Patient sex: F
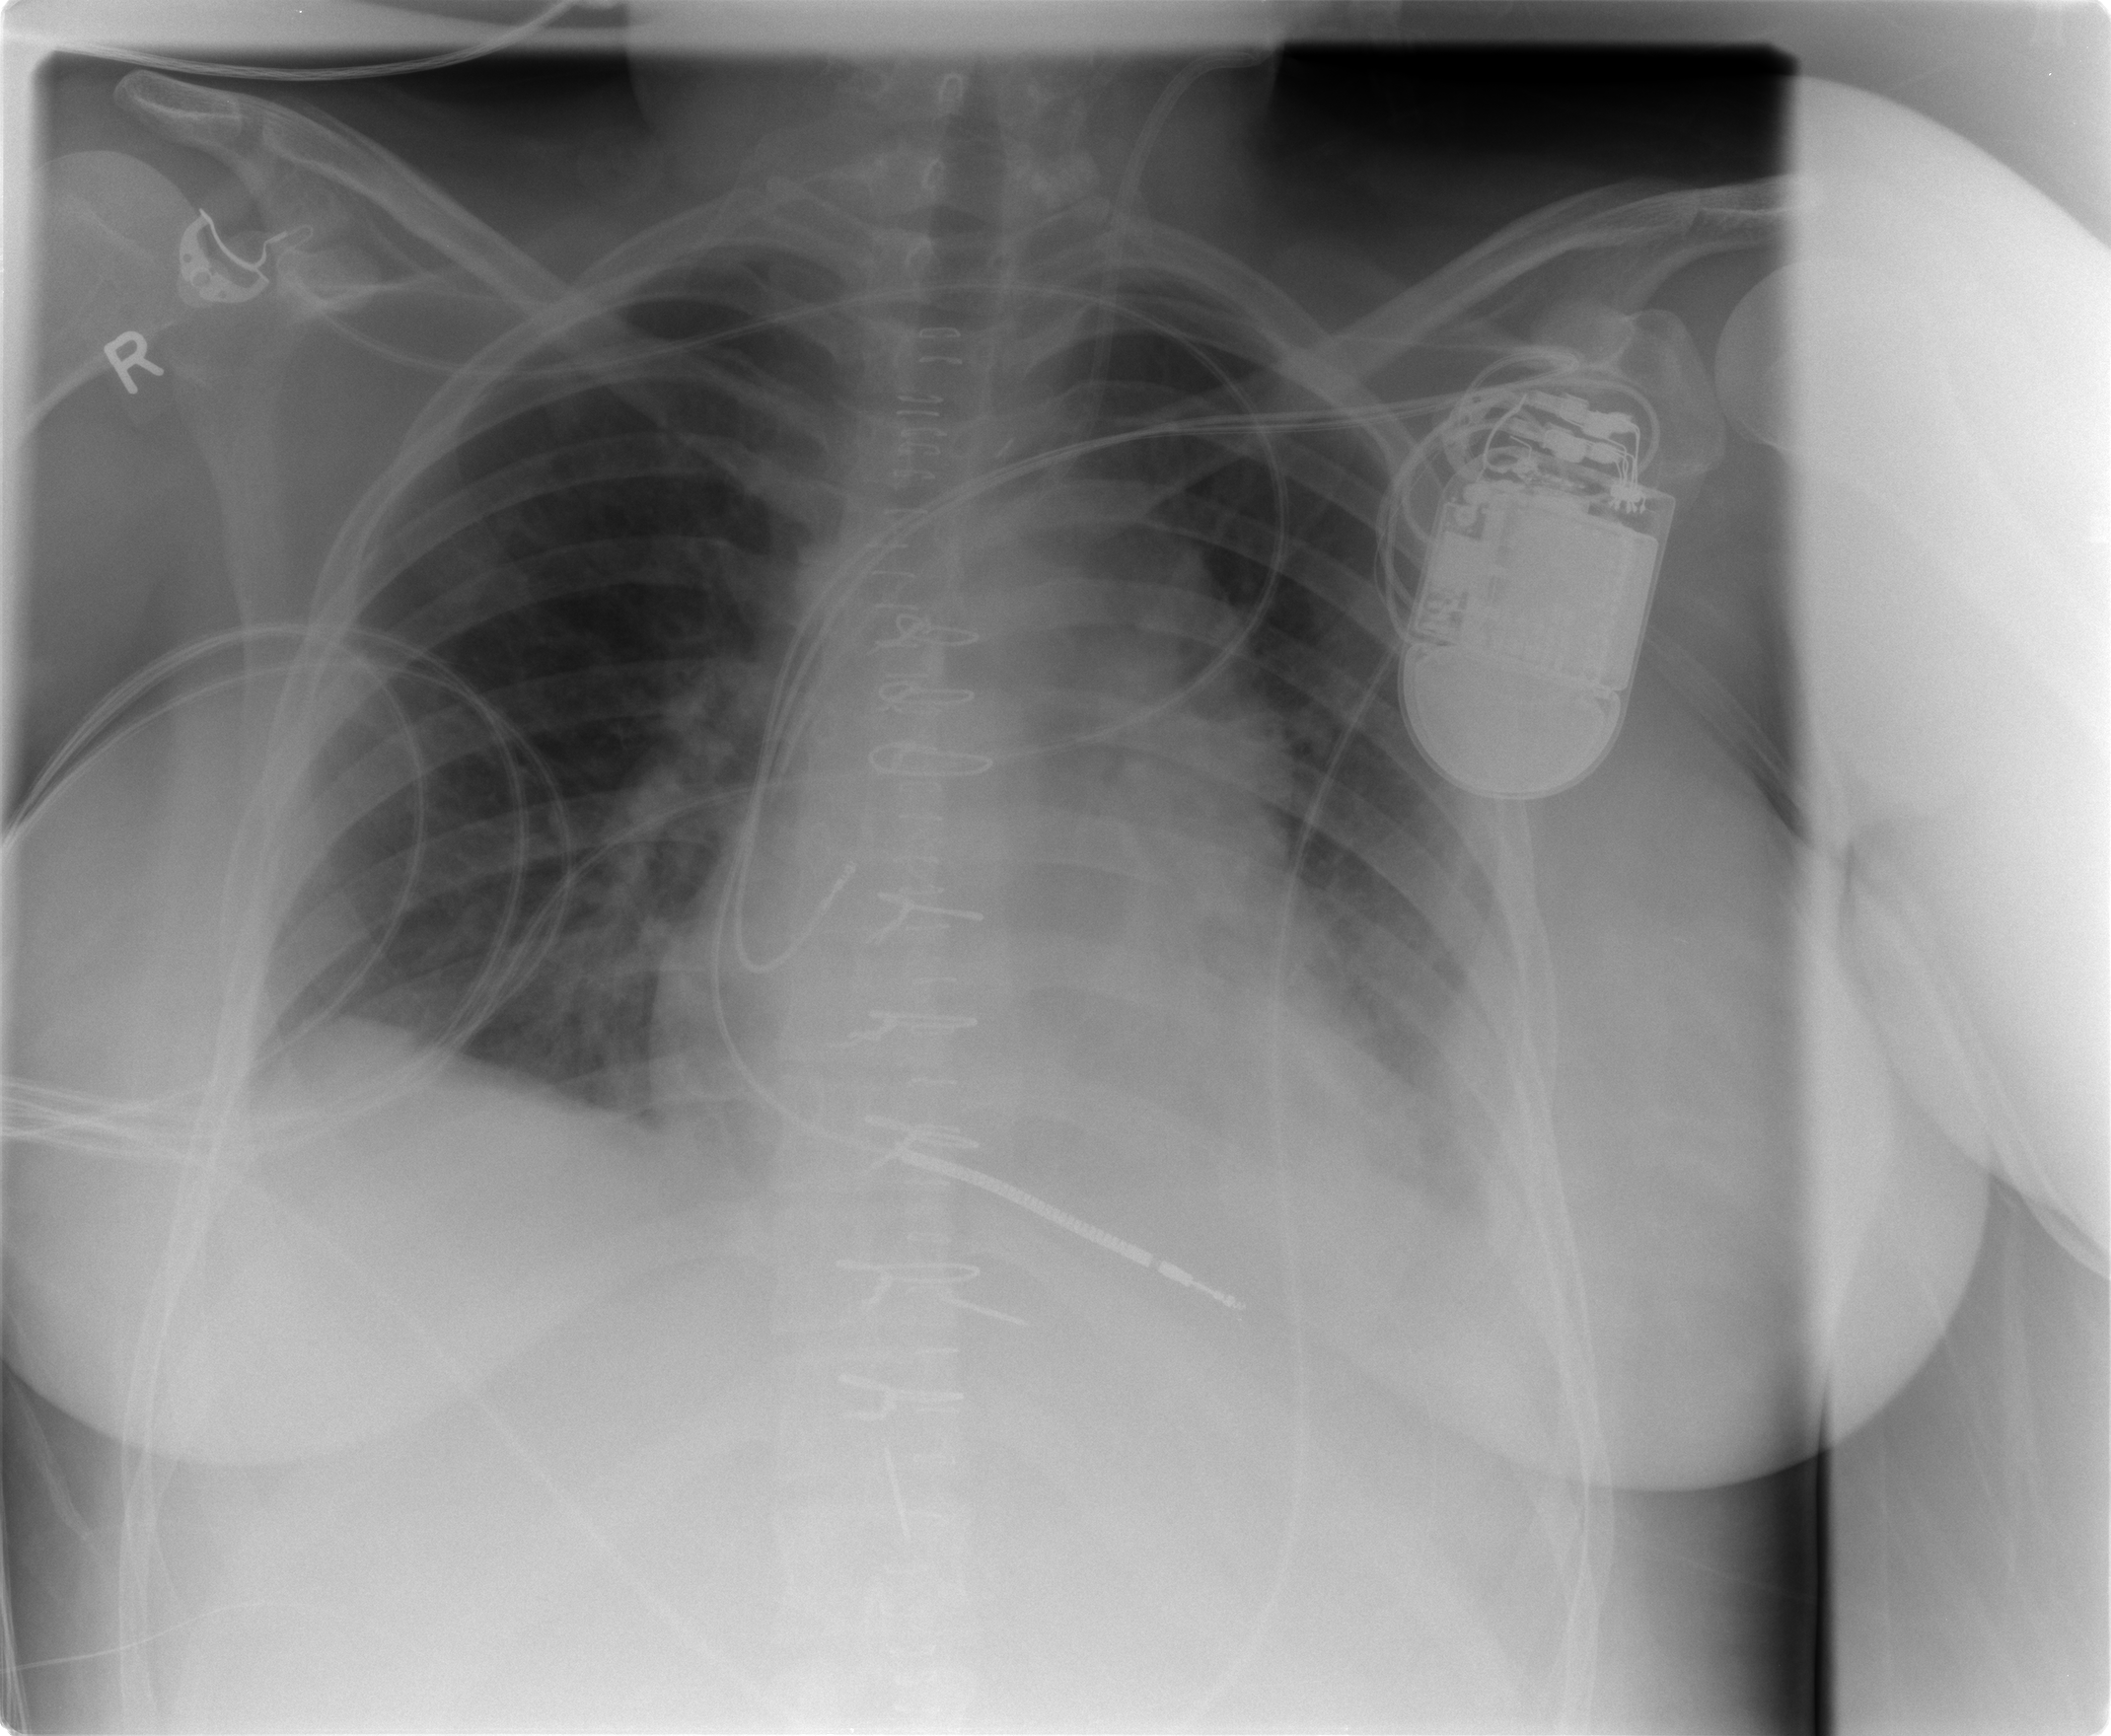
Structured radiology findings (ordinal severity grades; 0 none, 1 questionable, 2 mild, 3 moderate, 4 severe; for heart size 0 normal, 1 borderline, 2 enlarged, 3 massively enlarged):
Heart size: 2
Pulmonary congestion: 0
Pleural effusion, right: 2
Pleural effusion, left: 2
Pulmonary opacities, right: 0
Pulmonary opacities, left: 2
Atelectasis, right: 2
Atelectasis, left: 2